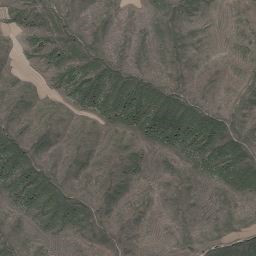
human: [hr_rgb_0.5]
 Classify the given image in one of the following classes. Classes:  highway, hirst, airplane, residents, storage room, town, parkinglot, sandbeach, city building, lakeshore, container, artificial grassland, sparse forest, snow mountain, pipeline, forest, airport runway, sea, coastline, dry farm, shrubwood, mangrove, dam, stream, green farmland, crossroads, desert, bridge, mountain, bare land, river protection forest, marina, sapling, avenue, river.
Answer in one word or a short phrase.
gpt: mountain